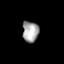
Tissue: skin
Cell type: Others
Senescence score: 0.7484
Nuclear area (px): 334
Mean DAPI intensity: 163.018